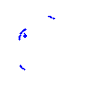
Particle: kaon